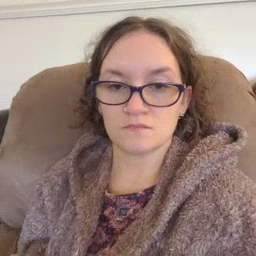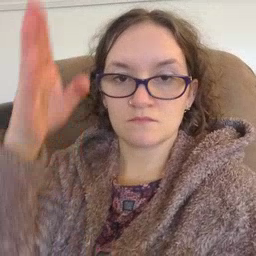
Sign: person